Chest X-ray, AP view. Patient: 25 years old, sex F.
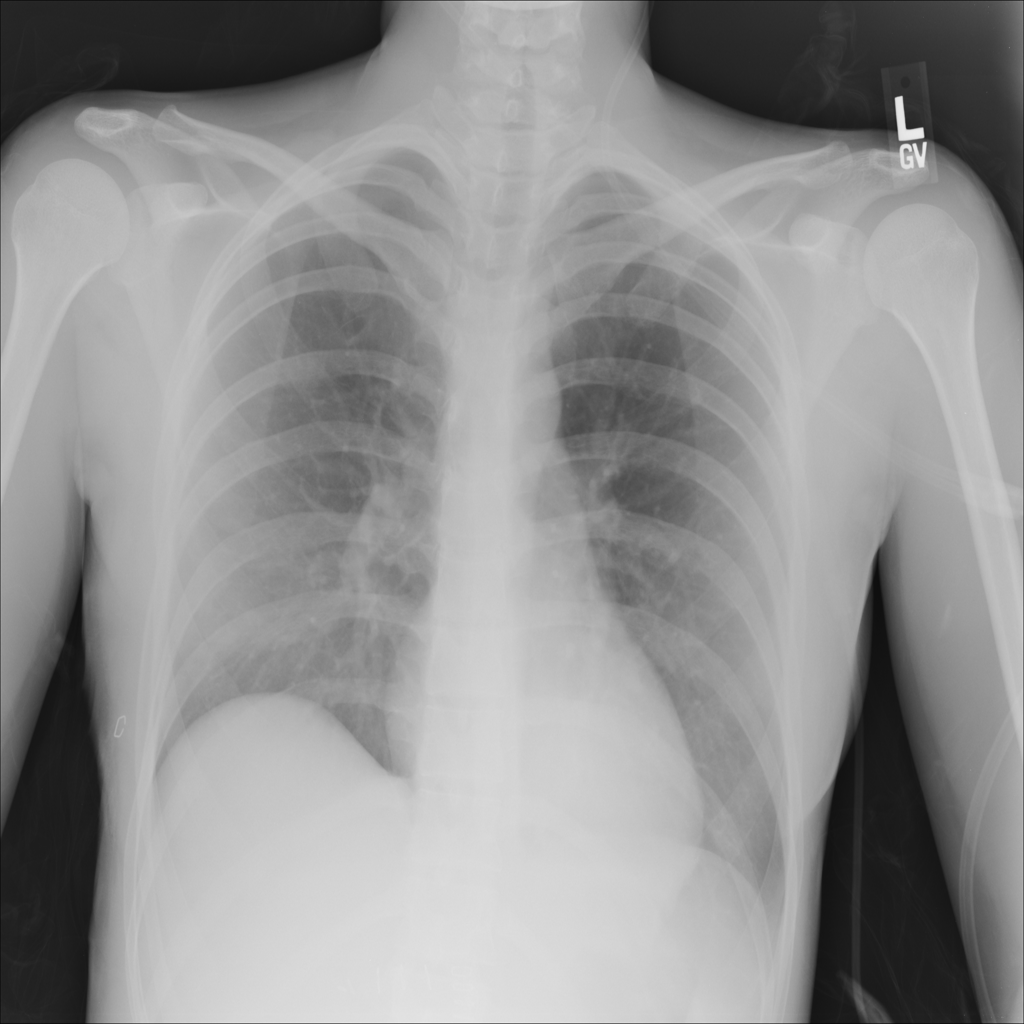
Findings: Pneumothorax